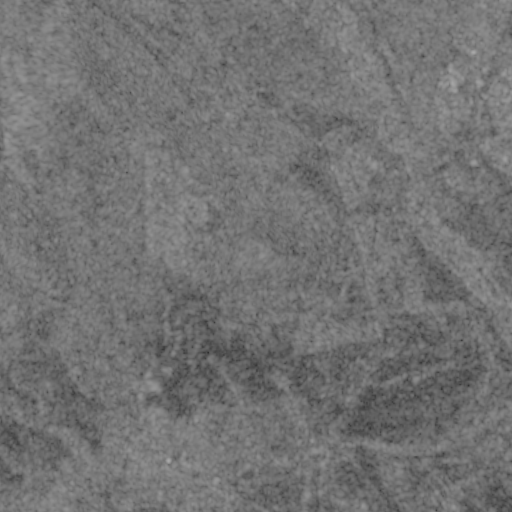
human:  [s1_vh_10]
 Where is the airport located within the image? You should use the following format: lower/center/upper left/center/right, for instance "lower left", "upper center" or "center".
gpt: The airport is located in the center right of the image.
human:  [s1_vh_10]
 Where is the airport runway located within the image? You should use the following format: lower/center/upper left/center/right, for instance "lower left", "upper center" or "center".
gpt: The airport runway is located in the center right of the image.
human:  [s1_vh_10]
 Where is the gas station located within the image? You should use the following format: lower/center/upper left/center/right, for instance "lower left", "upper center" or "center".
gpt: The gas station is located in the lower right of the image.
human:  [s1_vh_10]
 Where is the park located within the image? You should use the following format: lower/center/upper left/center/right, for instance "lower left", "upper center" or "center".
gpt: The park is located in the lower left of the image.
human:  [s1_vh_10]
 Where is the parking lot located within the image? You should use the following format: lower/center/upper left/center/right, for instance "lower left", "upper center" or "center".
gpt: The parking lot is located in the upper right of the image.
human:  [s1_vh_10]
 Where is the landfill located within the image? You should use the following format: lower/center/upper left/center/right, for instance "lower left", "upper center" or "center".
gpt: There is no landfill in the image.

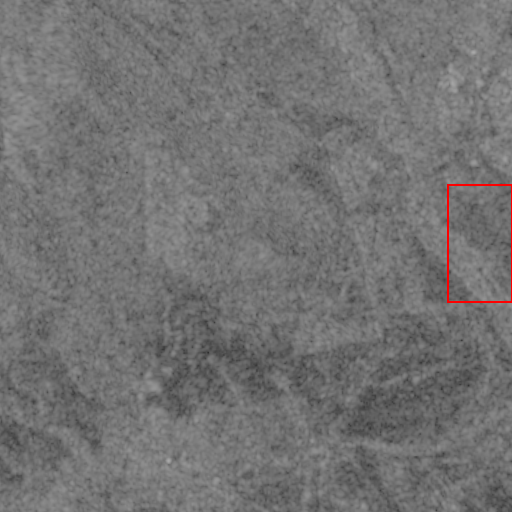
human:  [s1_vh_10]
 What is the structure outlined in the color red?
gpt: The structure outlined in red is an airport.
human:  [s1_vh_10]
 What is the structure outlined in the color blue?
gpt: There is no blue outline.